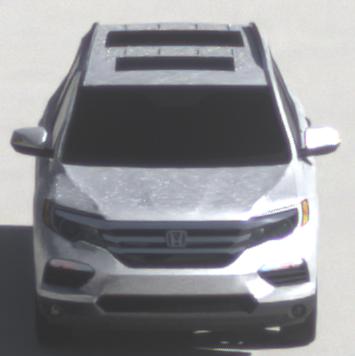
Make: Honda
Model: Pilot
Detailed model: 3
Model produced from: 2015
Model produced until: 2022
Doors: 5
Color: white
Road condition: dry road
Daytime: morning or afternoon
Contrast: medium contrast